Question: The Output on Console:
> 2015-07-02 17:31:49.105 Make Maths Fun[15079:90b] but_1.center.x =
155.000000 but_1.center.y = 90.<PHONE>-02 17:31:49.105 Make Maths Fun[15079:90b] but_2.center.x =
155.000000 but_2.center.y = 140.000000
The Code:
'''
but_1.center = CGPointMake(155, 90);
but_2.center = CGPointMake(155, 140);
'''
Screenshot:

The Output says that it is at that x and y but when I run the program they are where I had them on the 'viewcontroller'
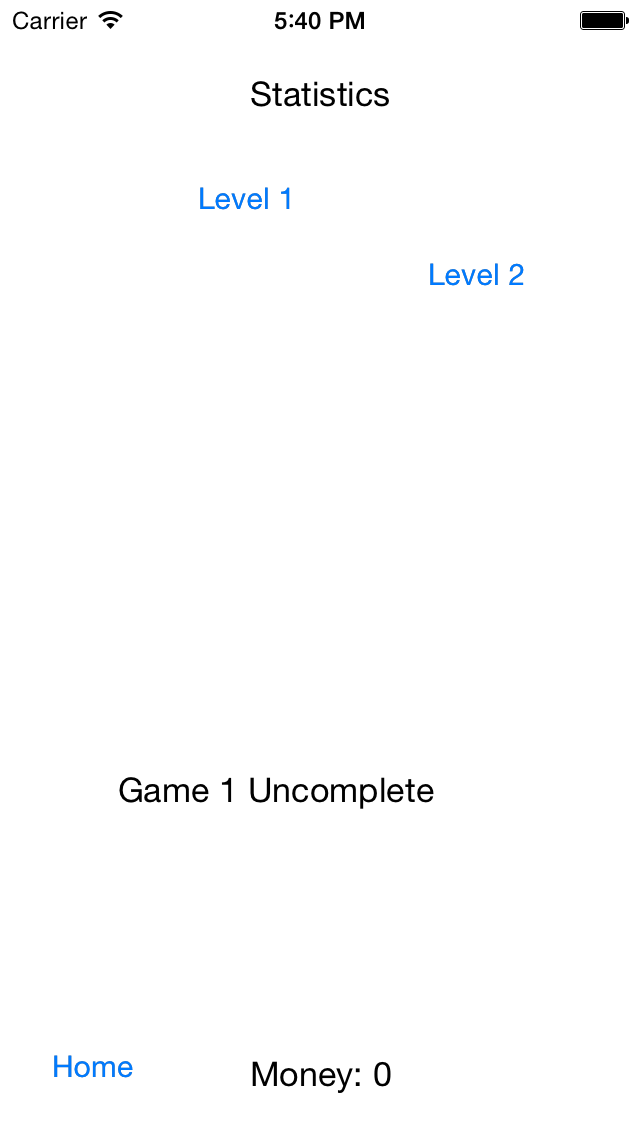
Answer: Try this
Disable your Use Auto Layout option and then try again.
Hope it helps.